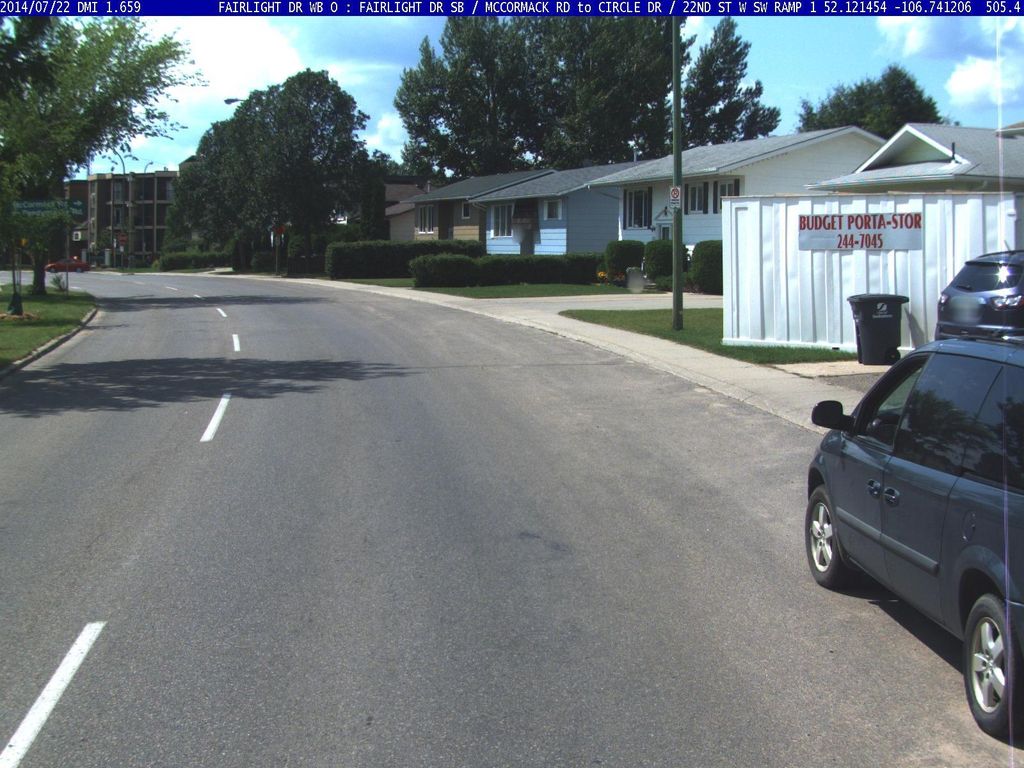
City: saskatoon